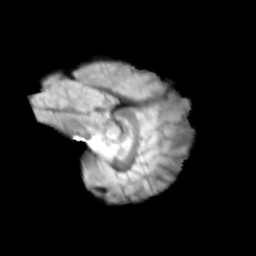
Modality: T2w
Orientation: sagittal
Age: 12
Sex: female
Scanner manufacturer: siemens
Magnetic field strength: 3 T
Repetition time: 3.8 s
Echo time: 0.07 s